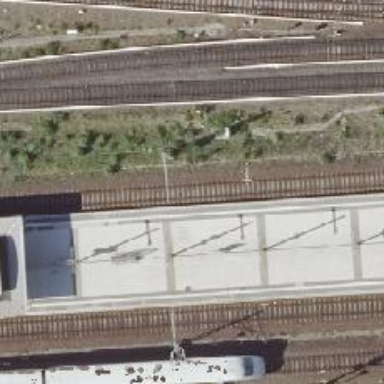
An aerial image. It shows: Railway signal.